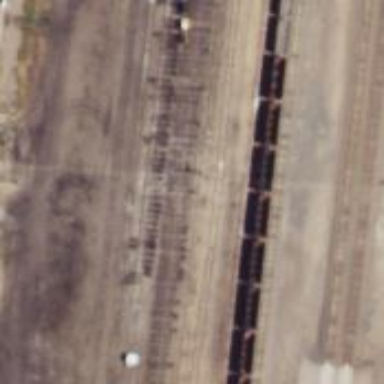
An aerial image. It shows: Railway siding with rails.